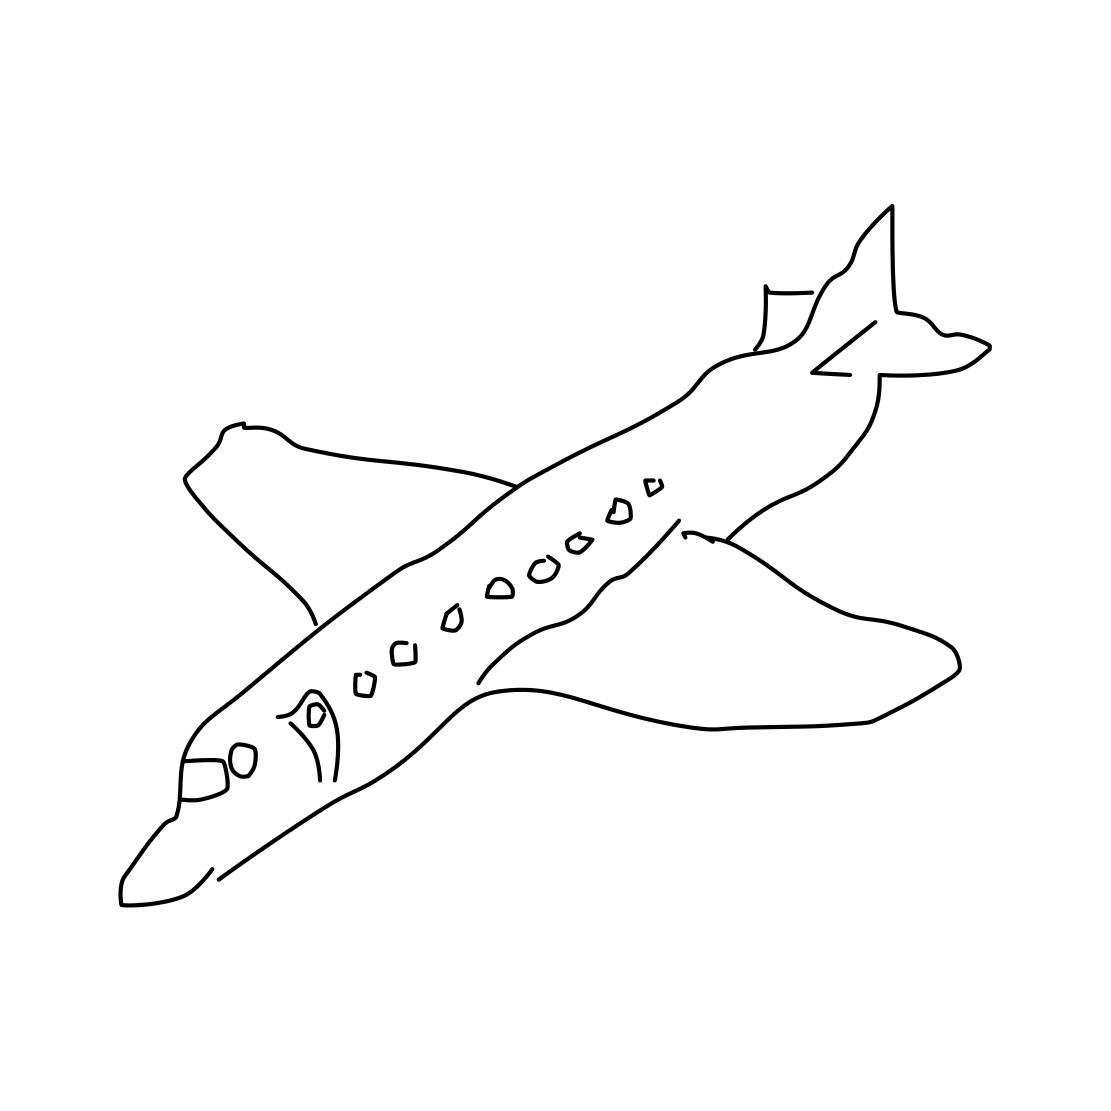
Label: airplane